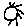
Label: sun